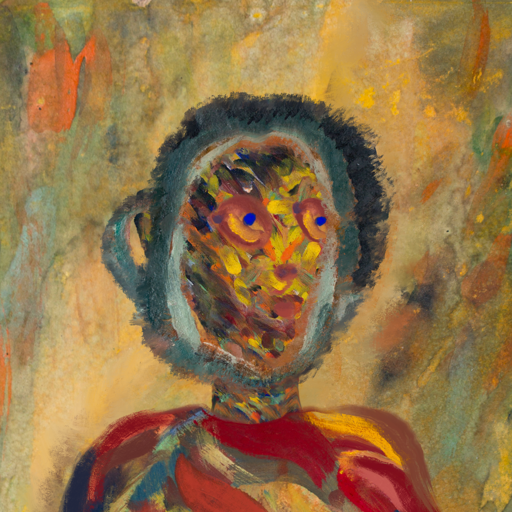
Background: Comrade, Head And Neck Side: An_Impression, Face Side: Mother_And_Son_Son, Bust: Mother_And_Son_Son, Hair Side: Boggyland, Head Accessory: Blank, Second Necklace: Blank, Necklace: Blank, Baby: Blank